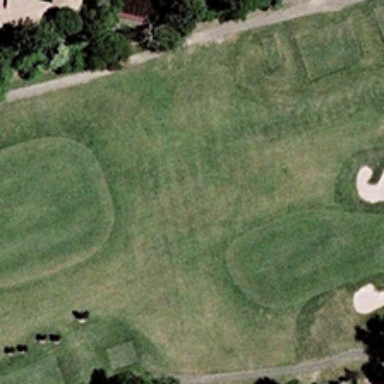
On one side of the road along which is a row of trees there are buildings and cars  while on the other there is a lawn with a path and trees along .